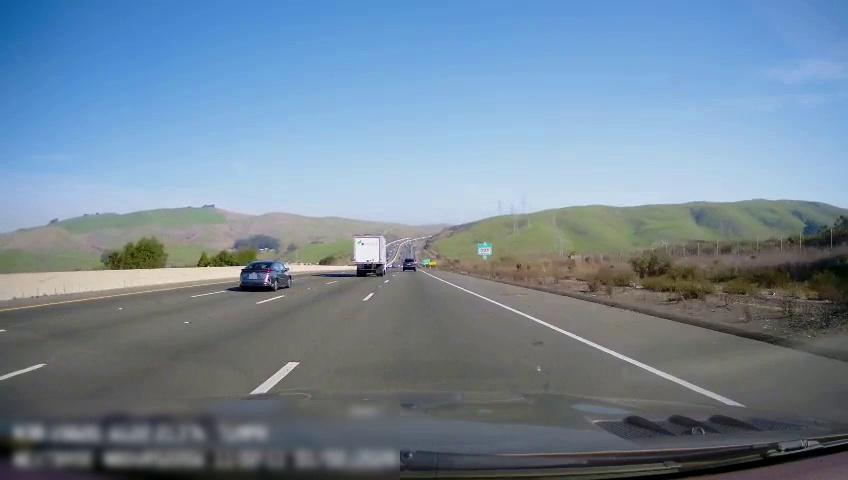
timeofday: Day
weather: Sunny
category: Drivable Space
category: Drivable Space
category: Vehicles | Car
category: Vehicles | Truck
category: Vehicles | SUV
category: Lanes | Alternate Lane
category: Lanes | Alternate Lane
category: Lanes | Alternate Lane
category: Lanes | Current Lane
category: Lanes | Alternate Lane